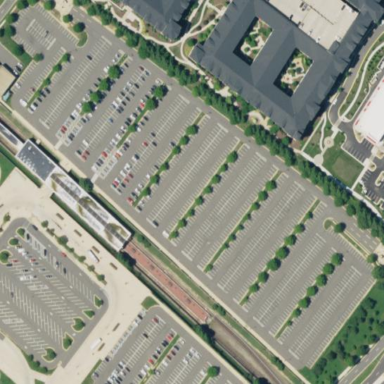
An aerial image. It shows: Parking area with park and ride facility. The surface of the parking area is designated for this purpose.